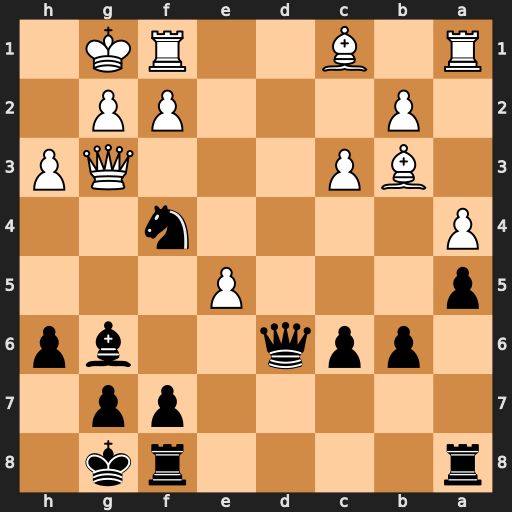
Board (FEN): r4rk1/5pp1/1ppq2bp/p3P3/P4n2/1BP3QP/1P3PP1/R1B2RK1
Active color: b
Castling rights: -
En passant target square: -
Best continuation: Ne2+ Kh2 Nxg3 exd6 Nxf1+